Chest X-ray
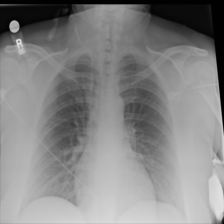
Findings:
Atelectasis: negative
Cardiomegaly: negative
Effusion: negative
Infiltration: negative
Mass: negative
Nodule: negative
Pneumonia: negative
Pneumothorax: negative
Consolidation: negative
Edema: negative
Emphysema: negative
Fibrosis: negative
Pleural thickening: negative
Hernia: negative